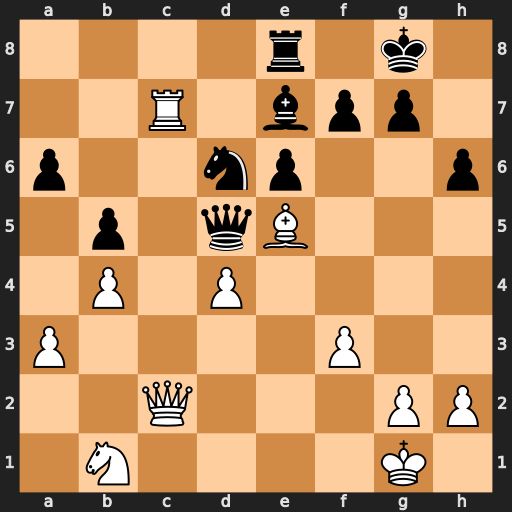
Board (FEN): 4r1k1/2R1bpp1/p2np2p/1p1qB3/1P1P4/P4P2/2Q3PP/1N4K1
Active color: w
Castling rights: -
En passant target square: -
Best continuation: Nc3 Qa8 Rxe7 Rxe7 Bxd6